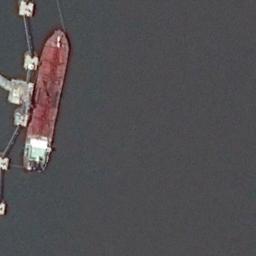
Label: ship